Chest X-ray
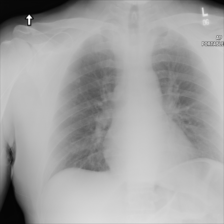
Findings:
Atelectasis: negative
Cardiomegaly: negative
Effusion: negative
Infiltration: negative
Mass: negative
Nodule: negative
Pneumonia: negative
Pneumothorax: negative
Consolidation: negative
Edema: negative
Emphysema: negative
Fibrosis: negative
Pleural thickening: negative
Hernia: negative